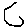
Label: hexagon